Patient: sex M, age 61
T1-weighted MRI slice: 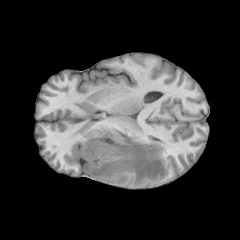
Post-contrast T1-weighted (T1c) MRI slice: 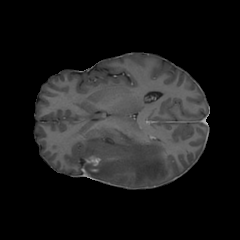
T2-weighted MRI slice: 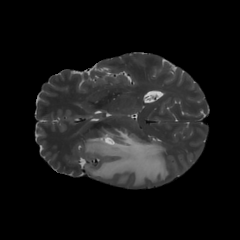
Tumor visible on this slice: yes
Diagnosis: Glioblastoma, IDH-wildtype
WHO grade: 4